Interaction volume radius: 5 \u00c5
Interaction volume height: 15 \u00c5
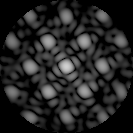
Disorder parameter: 0.292